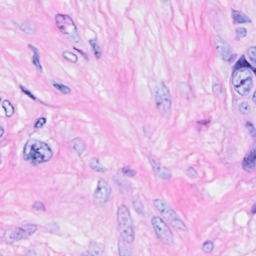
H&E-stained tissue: Breast